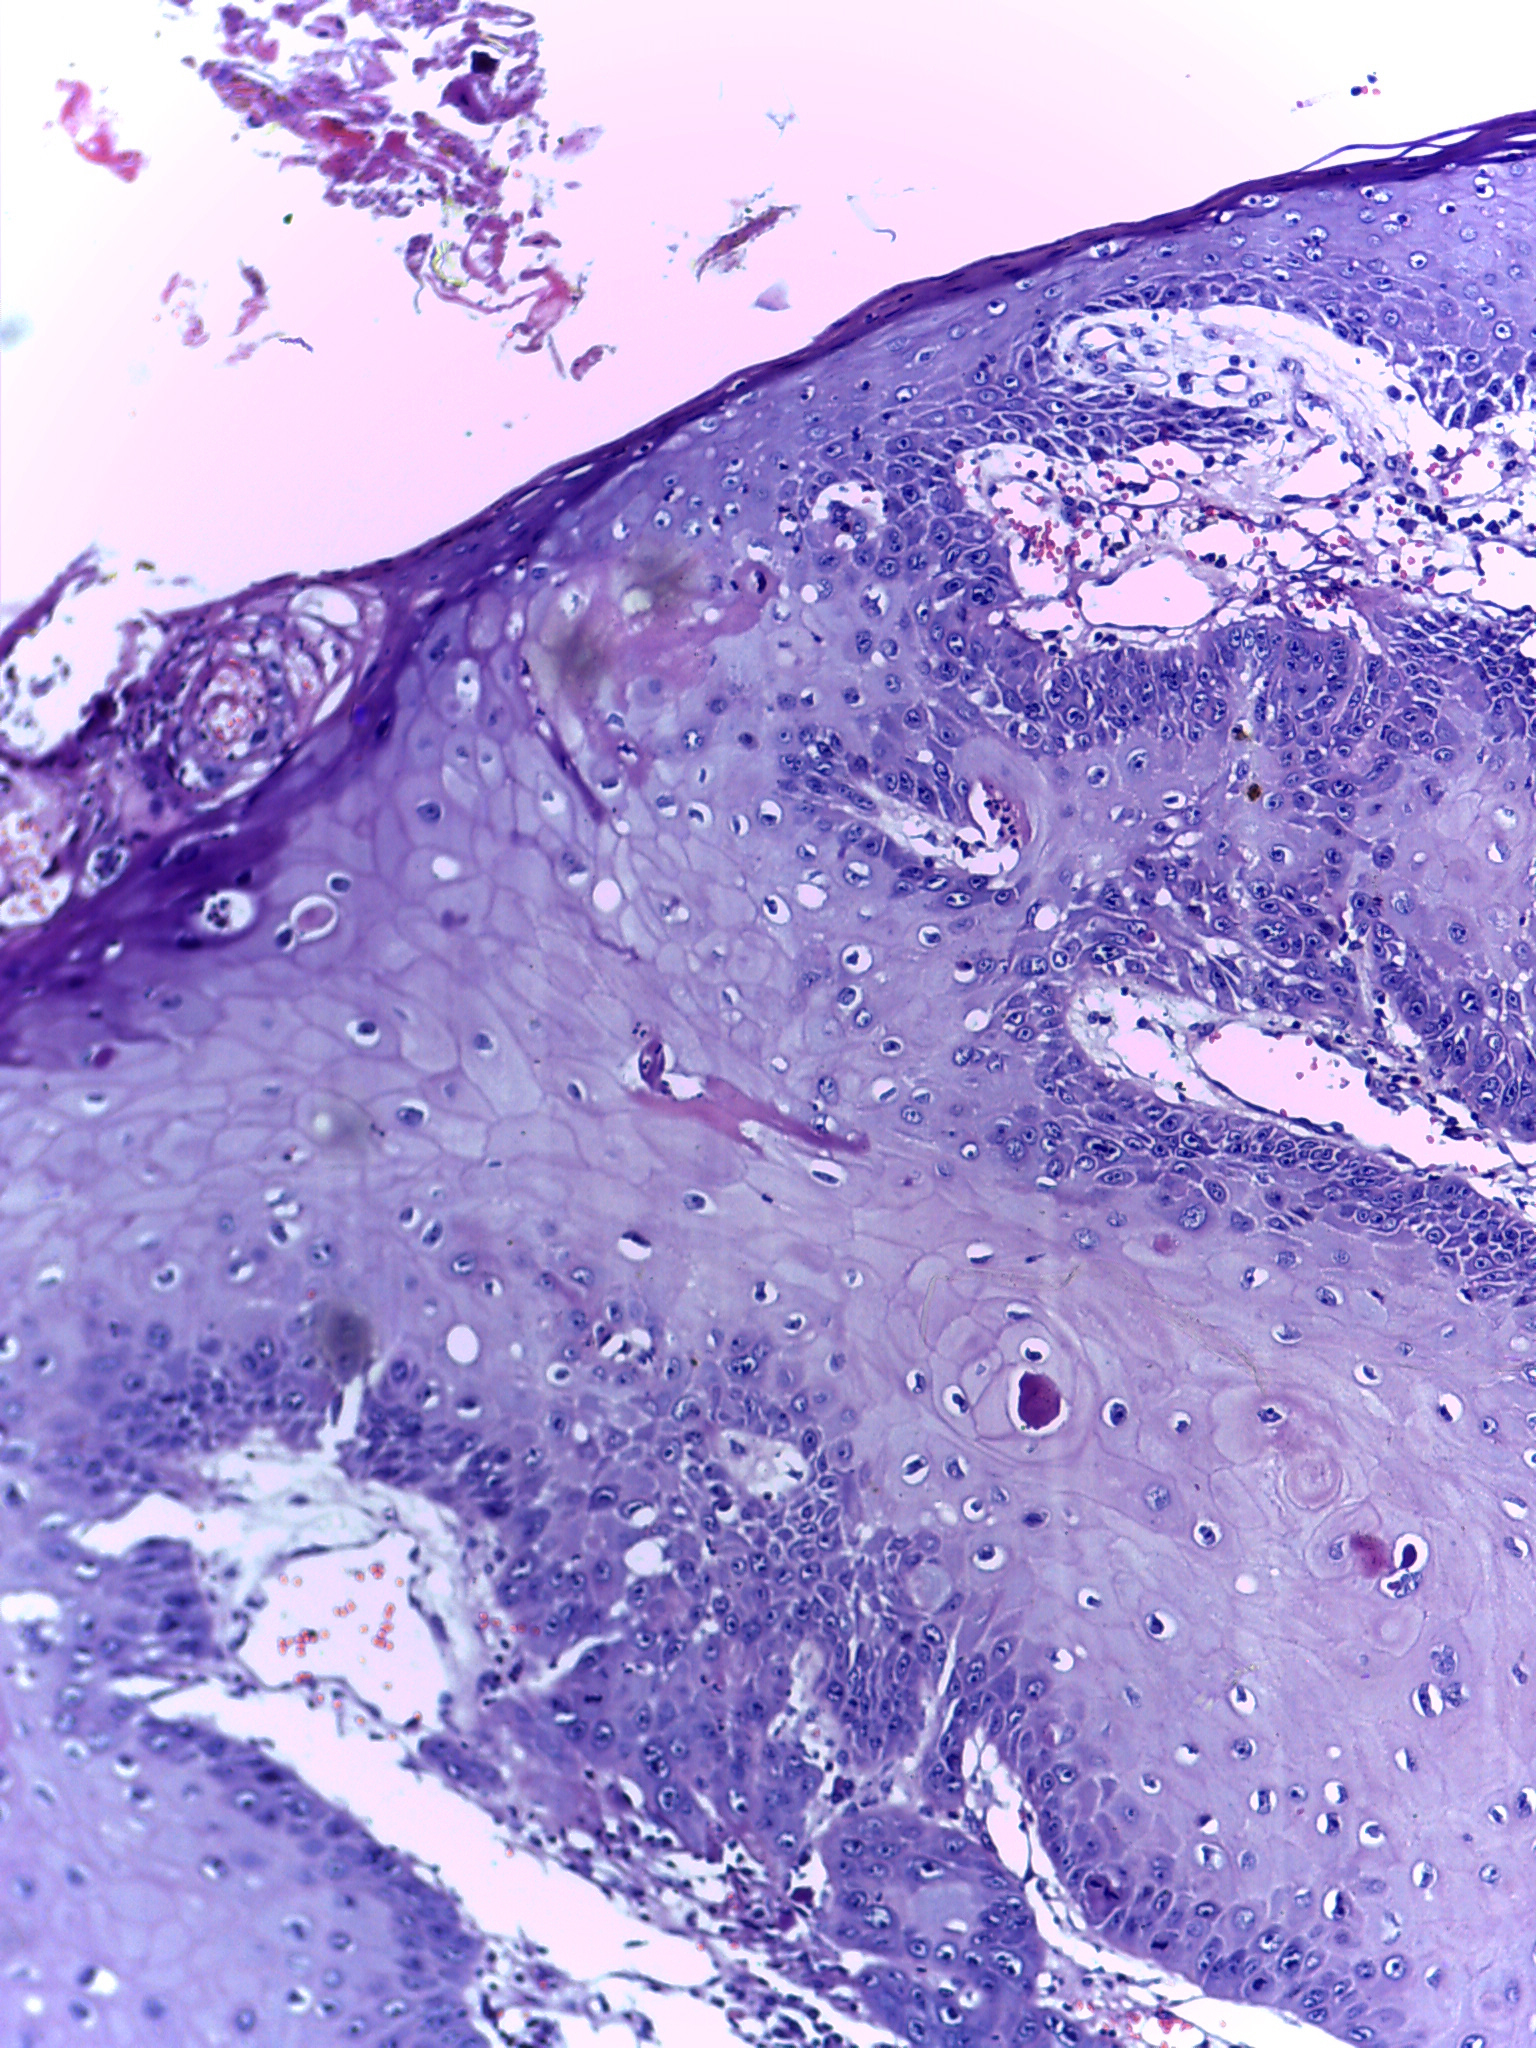
Diagnosis: OSCC